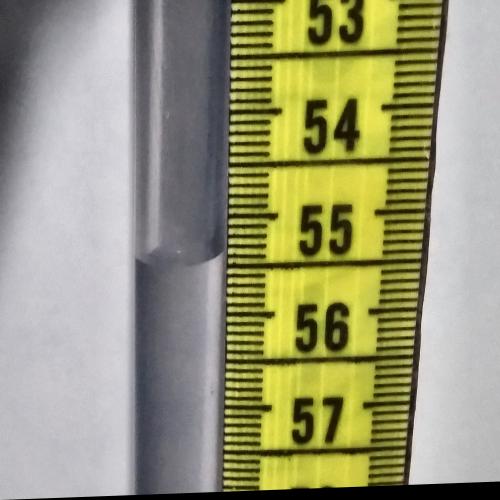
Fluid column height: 55.4 cm